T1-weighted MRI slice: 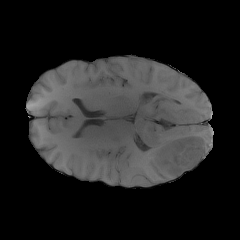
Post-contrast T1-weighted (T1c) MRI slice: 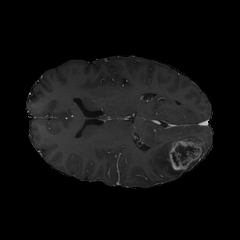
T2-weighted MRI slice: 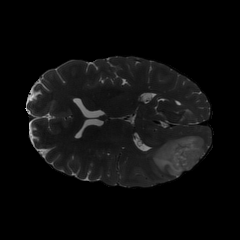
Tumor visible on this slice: yes